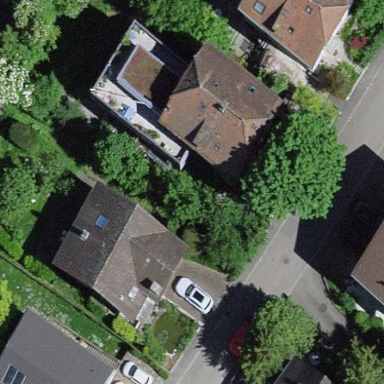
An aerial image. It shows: Simple and straightforward house.